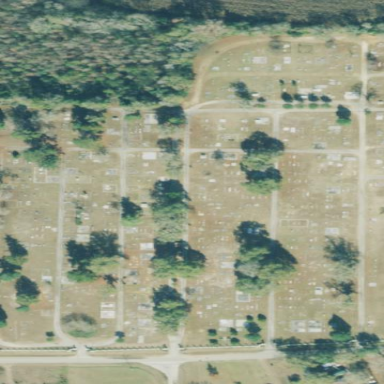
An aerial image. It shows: Cemetery.